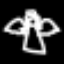
Label: angel